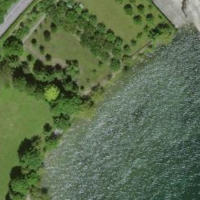
EUNIS habitat code: 14
Species observed at this site:
Chroicocephalus ridibundus
Corvus corone
Podiceps cristatus
Larus michahellis
Cygnus olor
Fulica atra
Anas platyrhynchos
Aythya ferina
Aythya fuligula